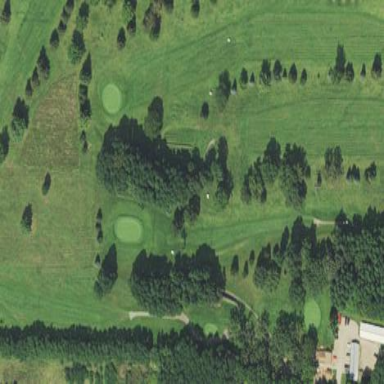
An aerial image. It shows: Golf course surrounded by greenery.